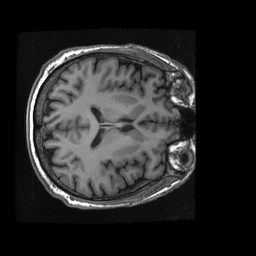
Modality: T1w
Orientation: axial
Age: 51
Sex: male
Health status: healthy
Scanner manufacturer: ge
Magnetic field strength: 3 T
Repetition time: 0.008384 s
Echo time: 0.003108 s